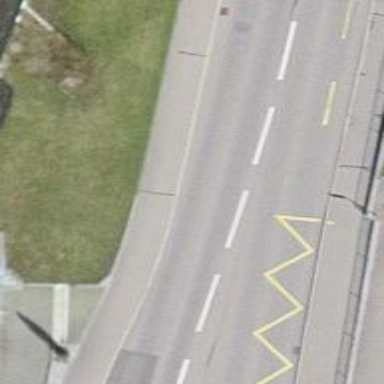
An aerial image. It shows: Bus stop with designated public transport stop position.